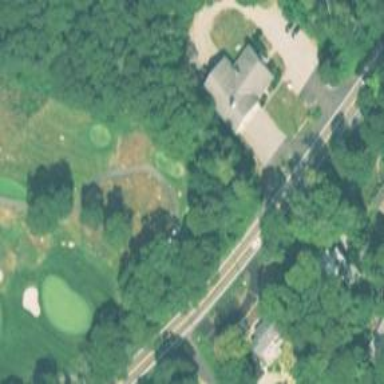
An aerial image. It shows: Service road used as golf cart path.